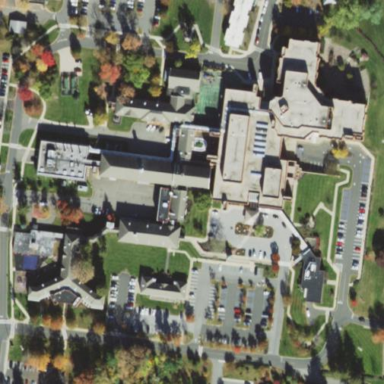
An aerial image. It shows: Healthcare facility identified as hospital.